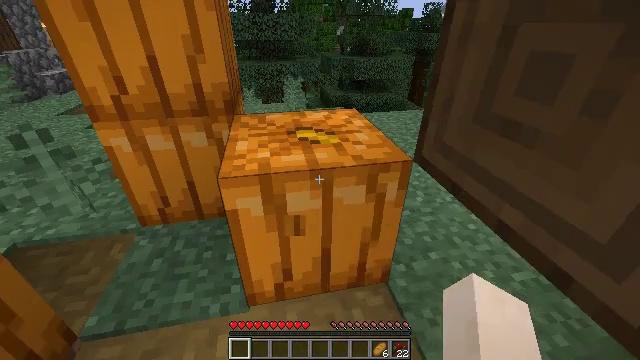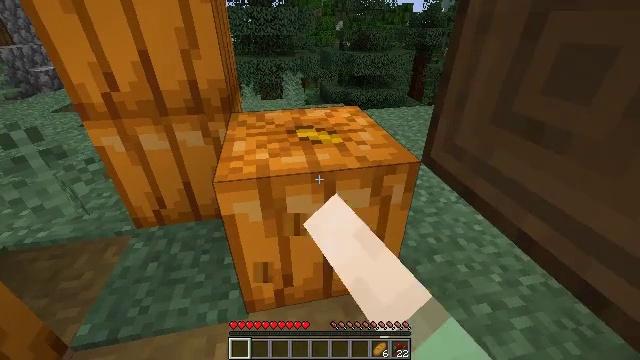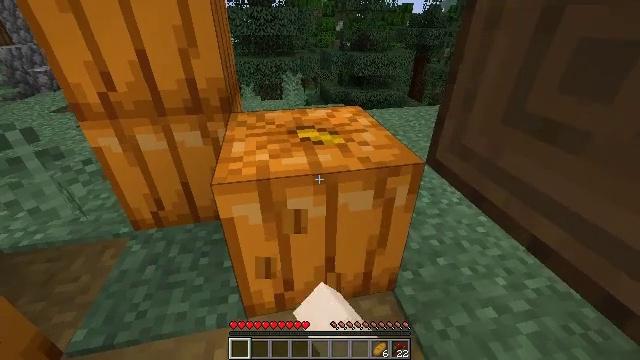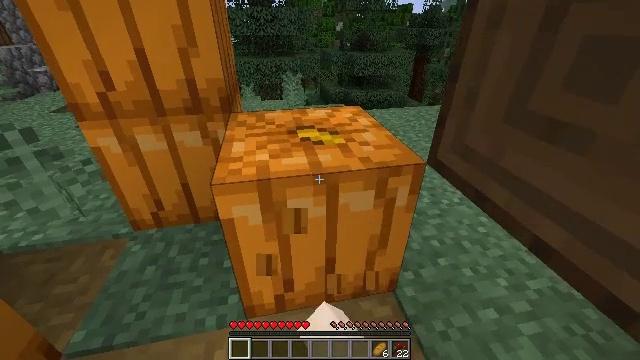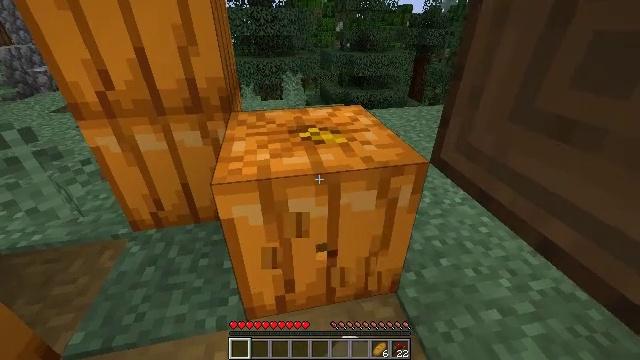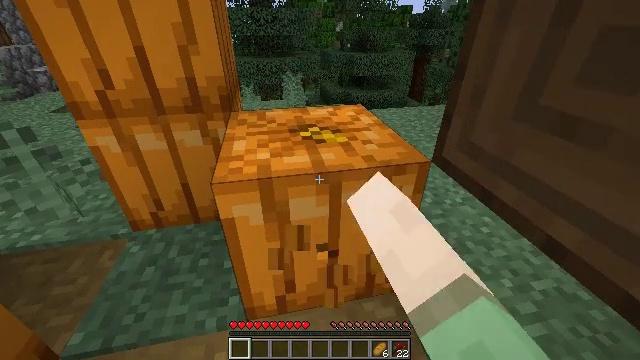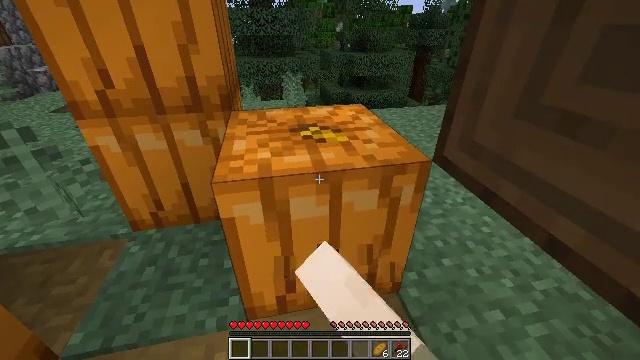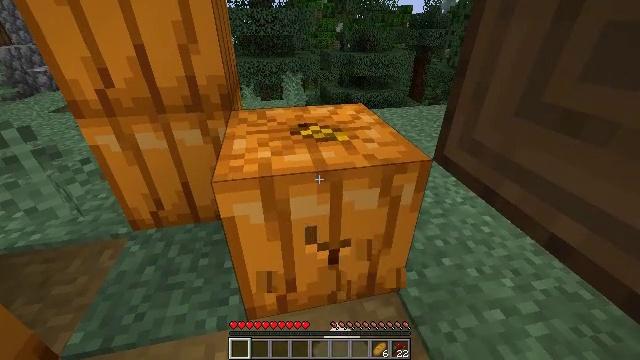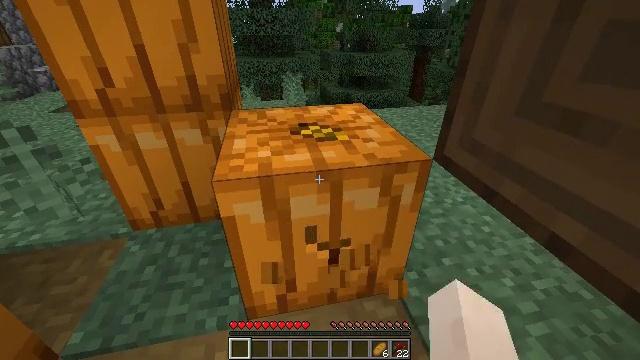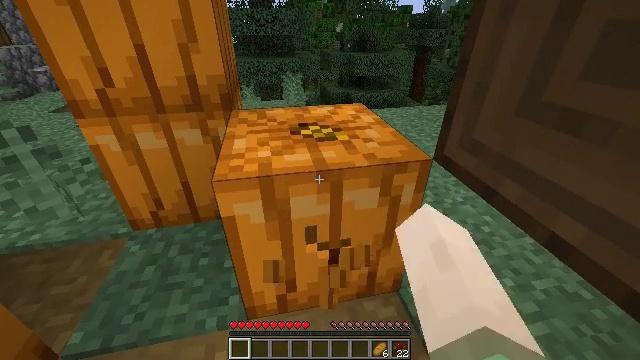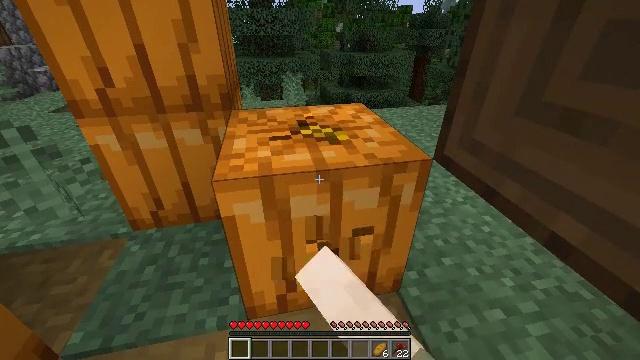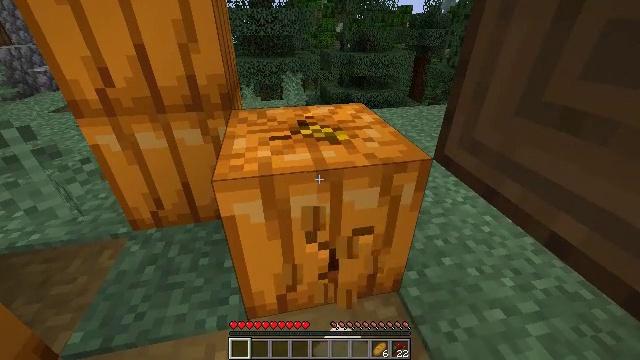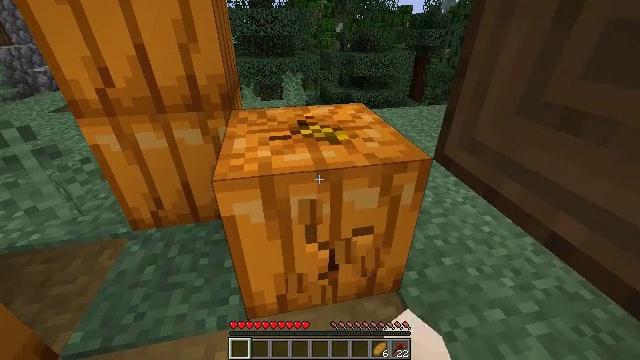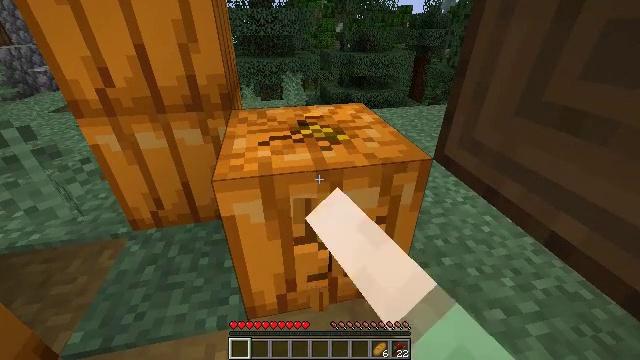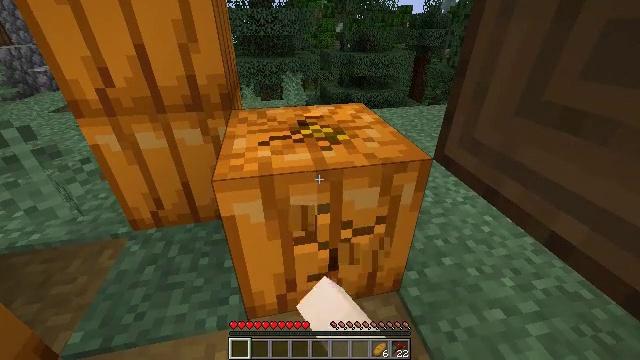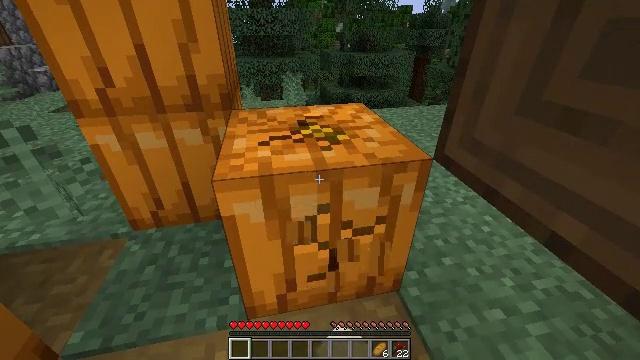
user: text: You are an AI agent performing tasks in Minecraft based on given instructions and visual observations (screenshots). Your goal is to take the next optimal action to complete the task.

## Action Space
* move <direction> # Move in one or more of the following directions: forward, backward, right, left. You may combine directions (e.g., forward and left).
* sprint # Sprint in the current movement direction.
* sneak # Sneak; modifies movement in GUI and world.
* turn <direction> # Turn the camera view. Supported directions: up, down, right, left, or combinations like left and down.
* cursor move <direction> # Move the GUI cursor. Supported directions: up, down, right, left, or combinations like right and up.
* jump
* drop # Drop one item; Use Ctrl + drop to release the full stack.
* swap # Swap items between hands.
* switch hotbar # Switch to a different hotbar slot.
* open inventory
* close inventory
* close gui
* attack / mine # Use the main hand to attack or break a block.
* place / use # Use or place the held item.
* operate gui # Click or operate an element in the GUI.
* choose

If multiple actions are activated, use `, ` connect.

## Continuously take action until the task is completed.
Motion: motion action
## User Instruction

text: Attack the pumpkin to gather it.
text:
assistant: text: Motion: attack / mine
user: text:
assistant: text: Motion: attack / mine
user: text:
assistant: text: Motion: attack / mine
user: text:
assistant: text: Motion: attack / mine
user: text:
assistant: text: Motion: attack / mine
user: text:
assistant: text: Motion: attack / mine
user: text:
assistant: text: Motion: attack / mine
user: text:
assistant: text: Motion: attack / mine
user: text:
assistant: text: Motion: attack / mine
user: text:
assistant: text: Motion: attack / mine
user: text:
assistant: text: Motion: attack / mine
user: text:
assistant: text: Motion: attack / mine
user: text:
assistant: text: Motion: attack / mine
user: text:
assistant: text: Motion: attack / mine
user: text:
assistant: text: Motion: attack / mine
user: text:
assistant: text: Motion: attack / mine
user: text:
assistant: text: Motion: attack / mine
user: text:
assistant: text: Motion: attack / mine
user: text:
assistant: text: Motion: attack / mine
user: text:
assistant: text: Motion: attack / mine
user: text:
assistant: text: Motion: attack / mine
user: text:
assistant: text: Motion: attack / mine
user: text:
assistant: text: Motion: attack / mine
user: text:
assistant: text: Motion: attack / mine
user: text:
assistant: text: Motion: attack / mine
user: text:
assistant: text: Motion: attack / mine
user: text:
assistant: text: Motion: attack / mine
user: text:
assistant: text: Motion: attack / mine
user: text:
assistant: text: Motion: attack / mine
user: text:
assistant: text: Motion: attack / mine